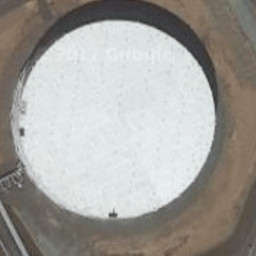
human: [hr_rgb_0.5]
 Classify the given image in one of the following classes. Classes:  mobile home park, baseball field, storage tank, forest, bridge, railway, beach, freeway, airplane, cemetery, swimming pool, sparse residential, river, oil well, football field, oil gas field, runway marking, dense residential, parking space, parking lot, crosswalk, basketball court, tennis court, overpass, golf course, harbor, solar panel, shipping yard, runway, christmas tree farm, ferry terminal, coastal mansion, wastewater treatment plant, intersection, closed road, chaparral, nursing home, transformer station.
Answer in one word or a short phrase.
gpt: storage tank